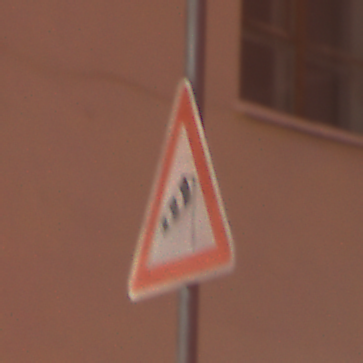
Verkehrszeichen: SeitenwindVonRechts
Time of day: Night
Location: Outdoor (Urban)
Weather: Overcast
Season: Winter
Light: Artificial